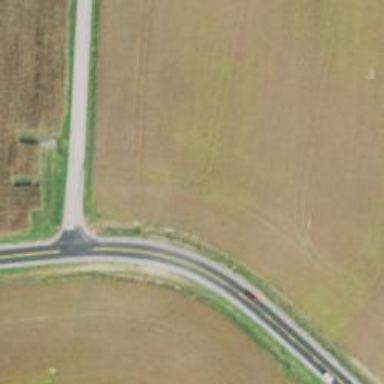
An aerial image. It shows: Asphalt road classified as tertiary.